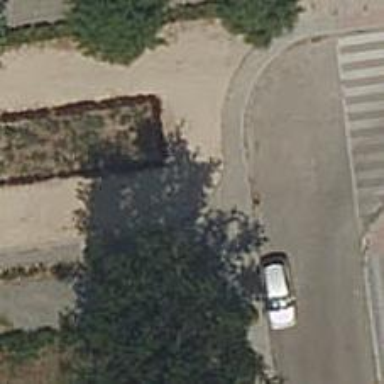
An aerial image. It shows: Footway surfaced with paving stones.